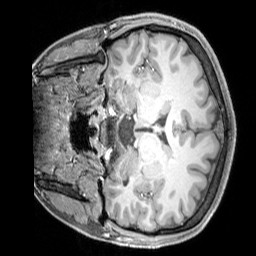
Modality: T1w
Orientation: coronal
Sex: female
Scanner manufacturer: siemens
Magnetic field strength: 3 T
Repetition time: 2.3 s
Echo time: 0.00226 s